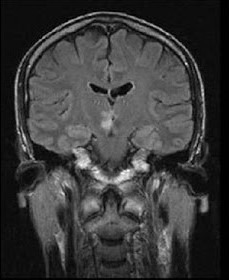
Label: notumor